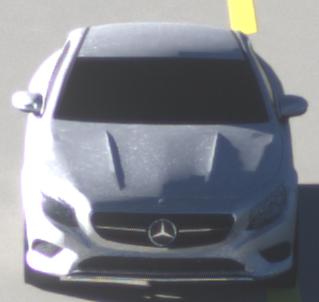
Make: Mercedes-Benz
Model: S 400 Coupé
Detailed model: S-Class (217) Coupé
Model produced from: 2015/10
Model produced until: 2017/09
Doors: 2
Color: white
Road condition: dry road
Daytime: morning or afternoon
Contrast: high contrast